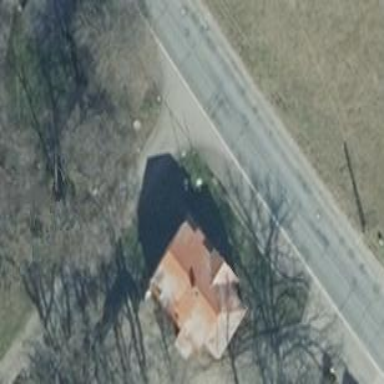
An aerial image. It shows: Detached building with gambrel roof design.